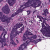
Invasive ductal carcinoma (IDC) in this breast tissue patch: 0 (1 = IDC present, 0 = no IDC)